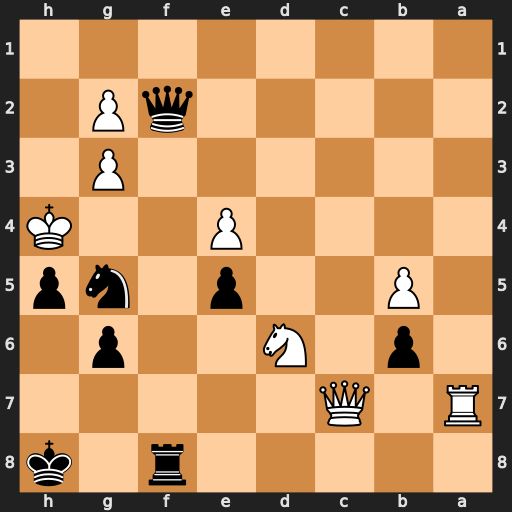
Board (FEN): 5r1k/R1Q5/1p1N2p1/1P2p1np/4P2K/6P1/5qP1/8
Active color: b
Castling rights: -
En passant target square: -
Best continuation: Rf4+ Kxg5 Rg4+ Kh6 Qd2#